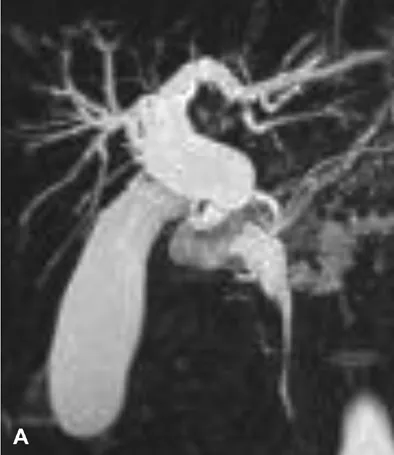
Case 2: preoperative MRCP.
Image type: radiology (mri)